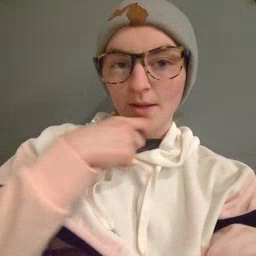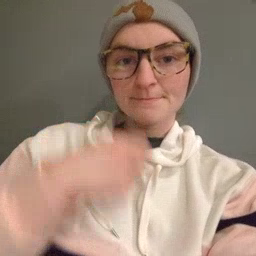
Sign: dry